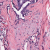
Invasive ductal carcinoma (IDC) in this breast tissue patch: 1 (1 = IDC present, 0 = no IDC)